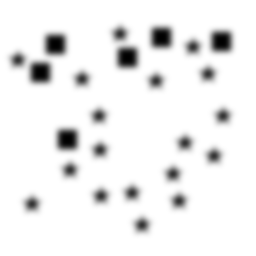
Squares: 6
Triangles: 0
Stars: 18
Total shapes: 24